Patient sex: F
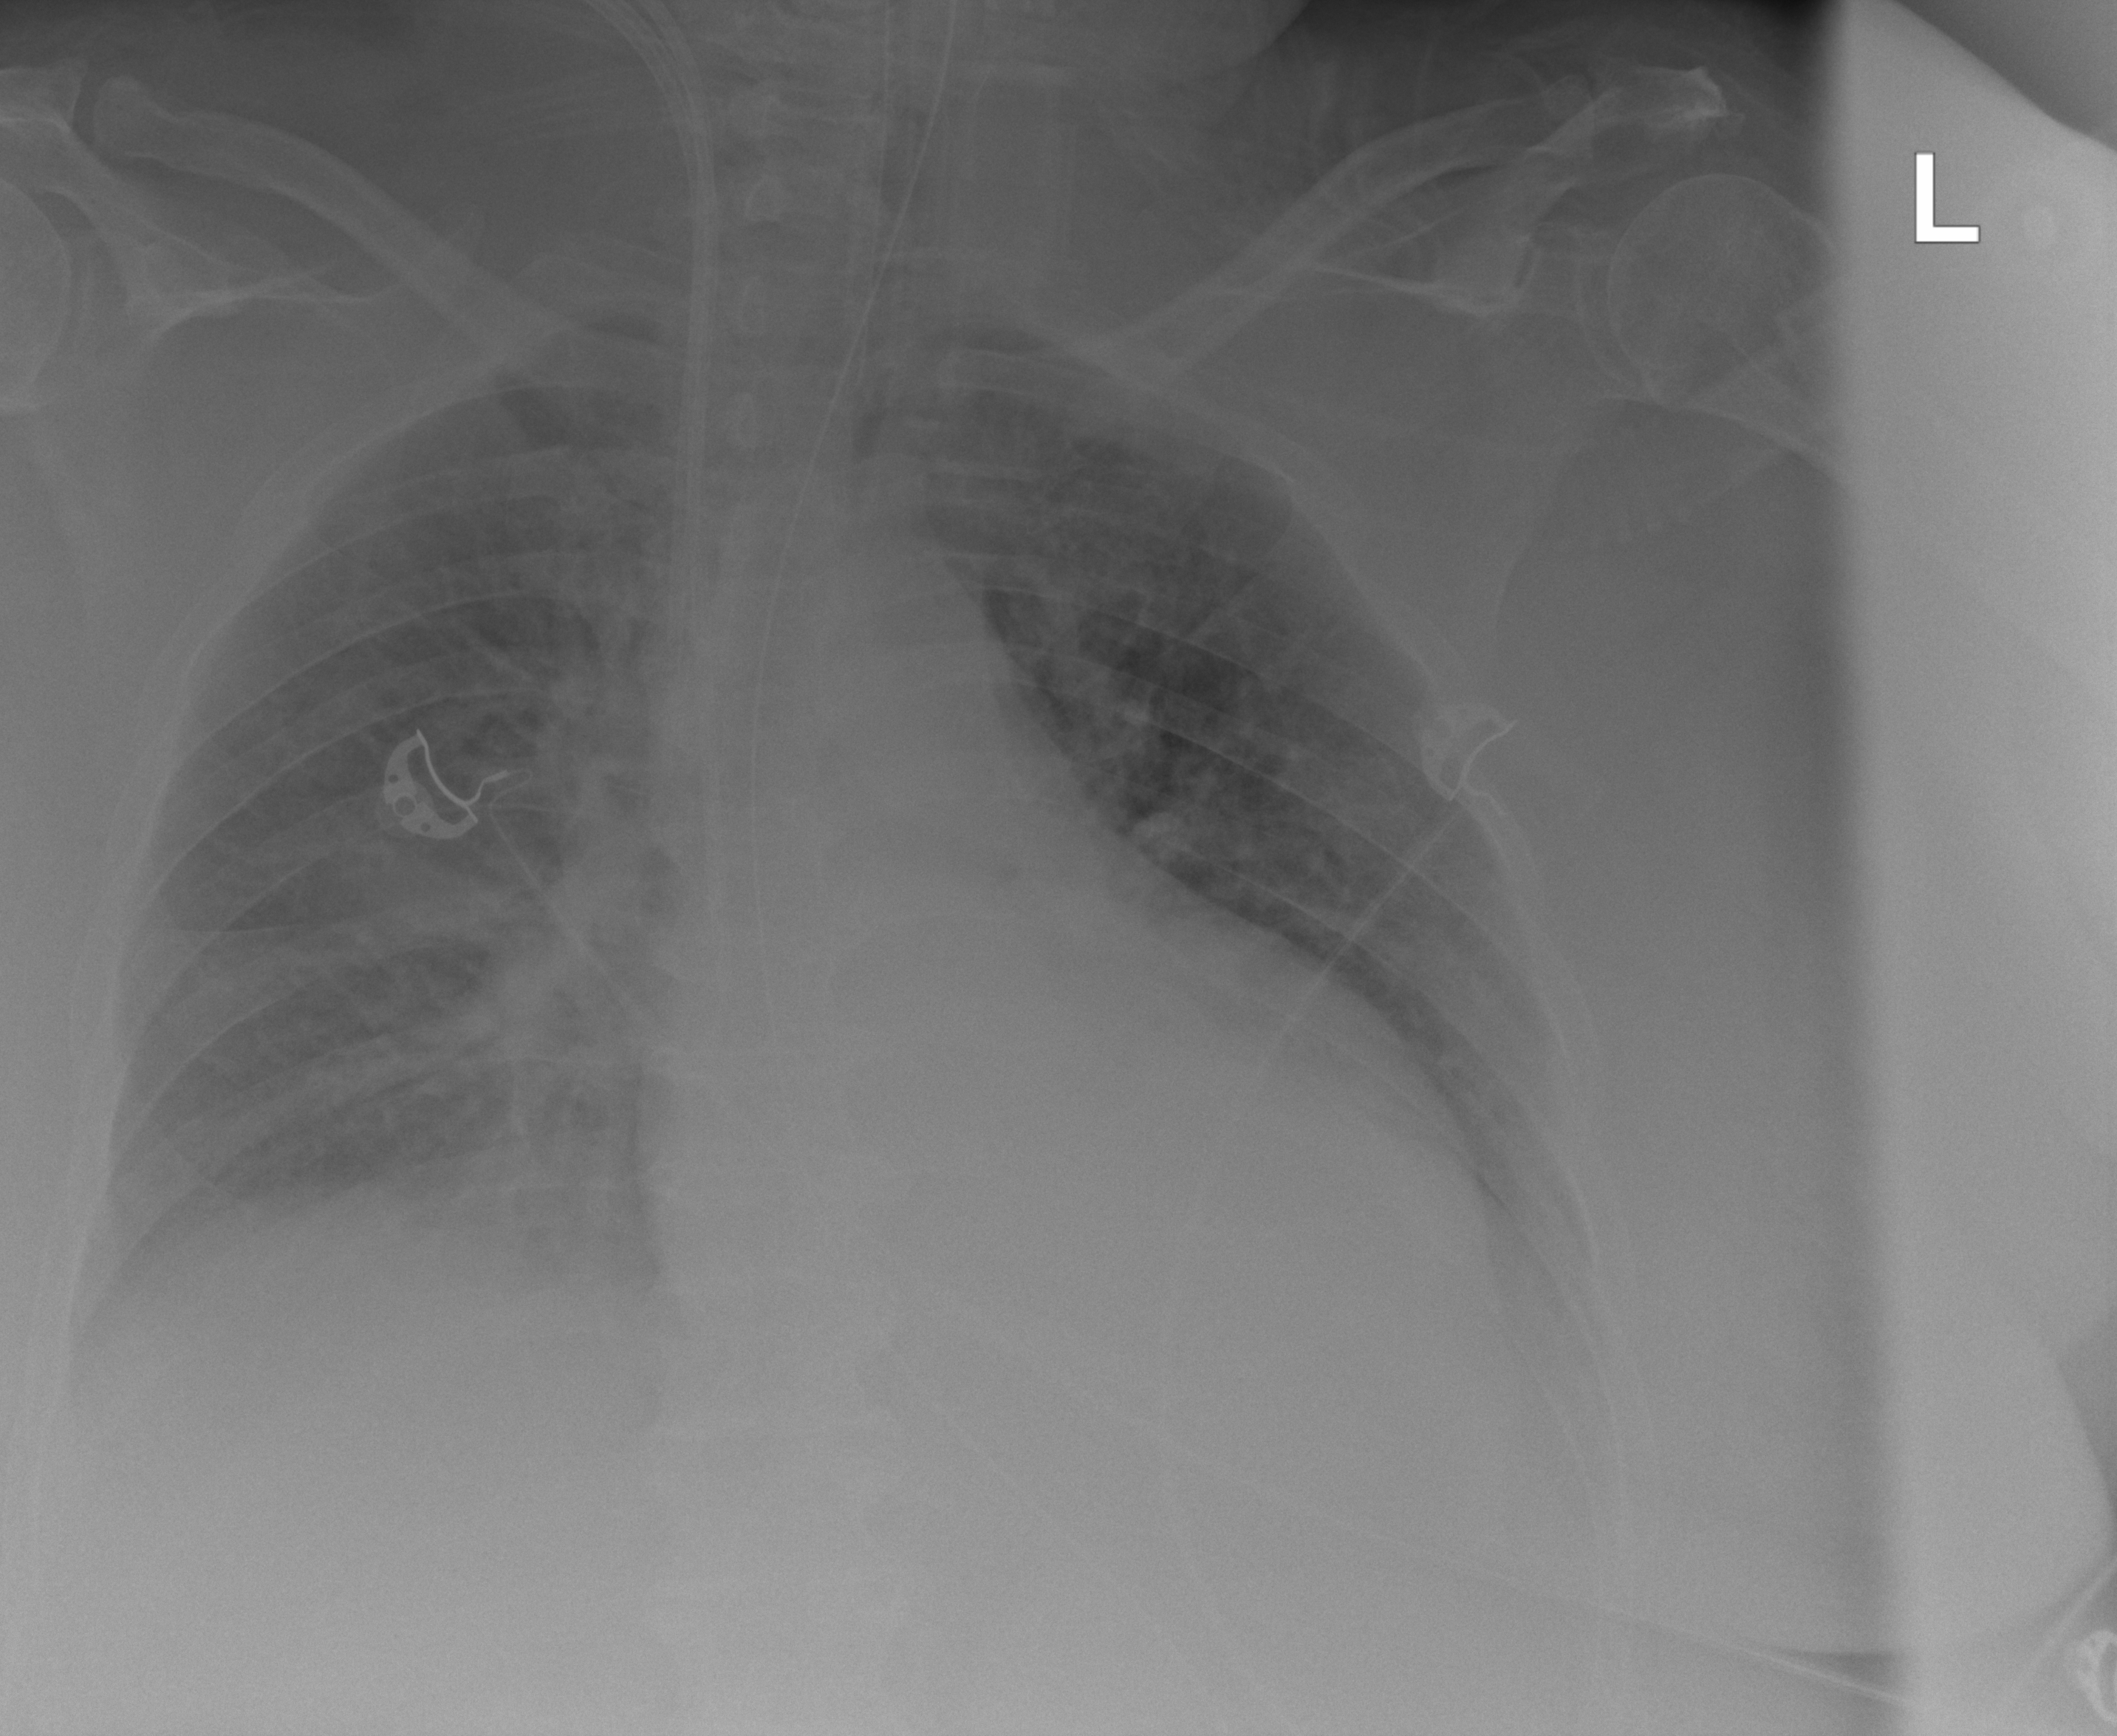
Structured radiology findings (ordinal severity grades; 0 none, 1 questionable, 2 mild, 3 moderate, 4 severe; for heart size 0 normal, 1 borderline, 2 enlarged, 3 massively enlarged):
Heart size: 2
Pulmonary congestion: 2
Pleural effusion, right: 2
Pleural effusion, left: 2
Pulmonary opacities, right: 0
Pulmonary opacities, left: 0
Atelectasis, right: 2
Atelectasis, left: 2